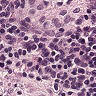
Metastatic tissue present: no